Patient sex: M
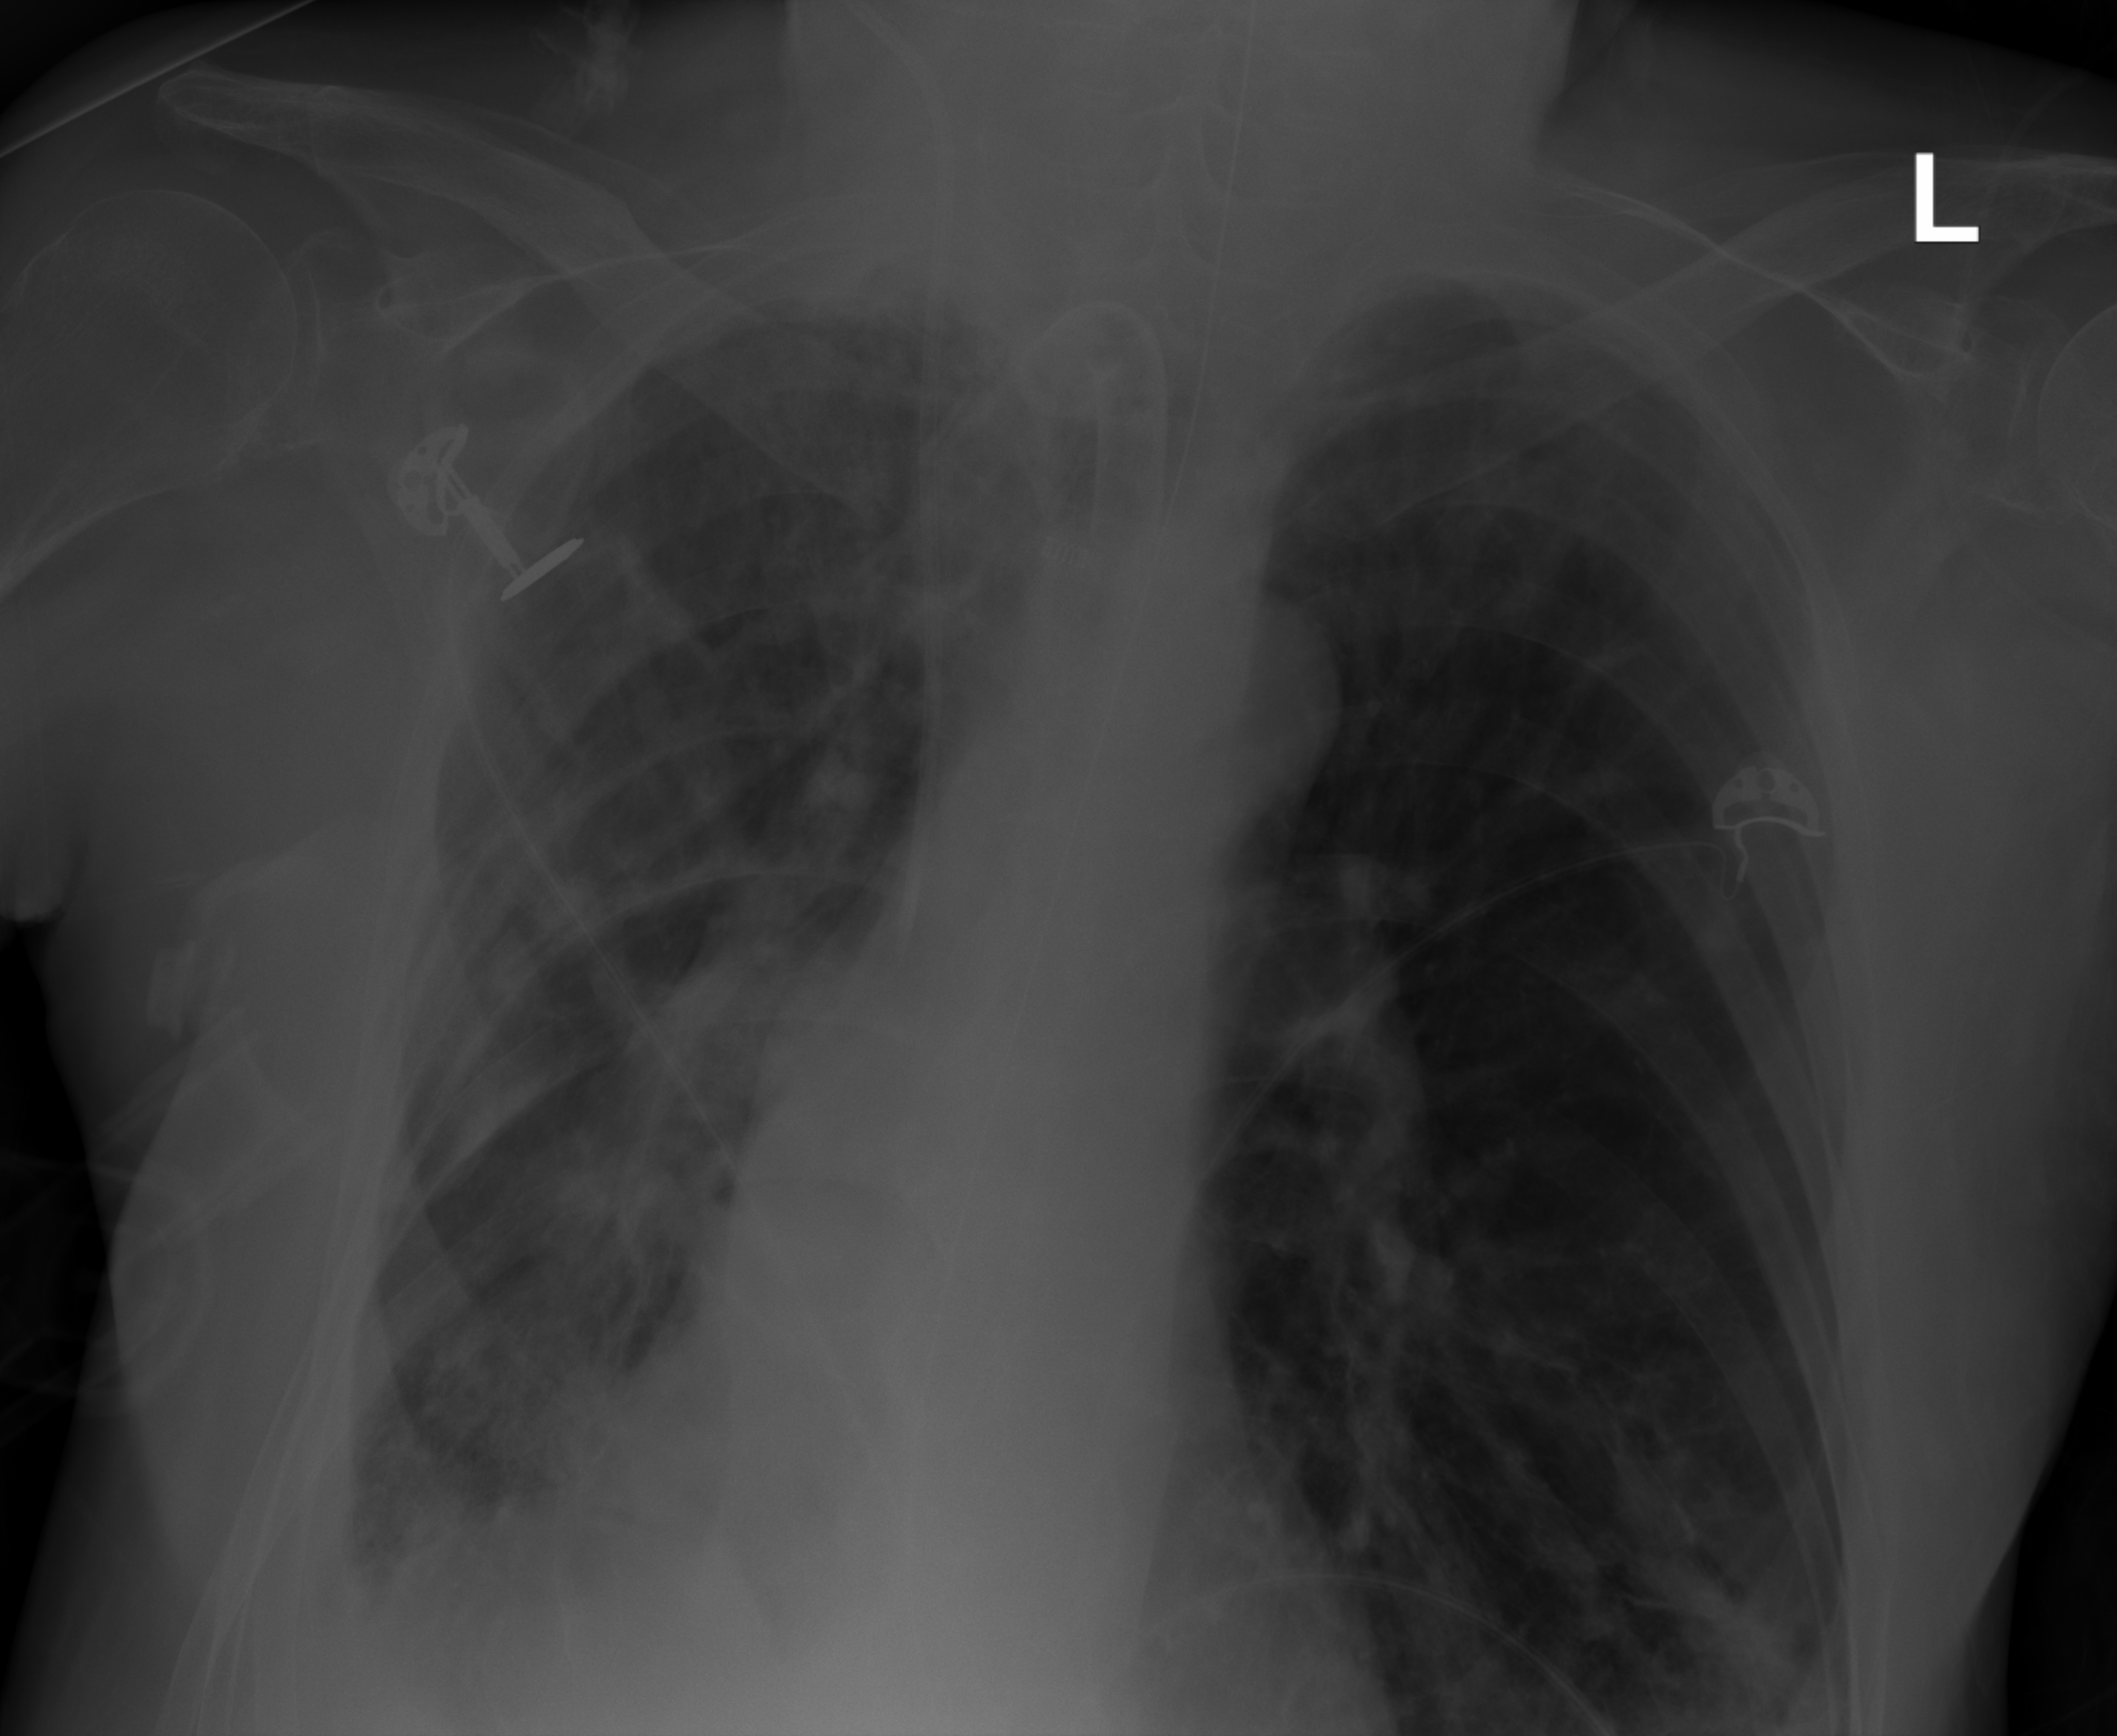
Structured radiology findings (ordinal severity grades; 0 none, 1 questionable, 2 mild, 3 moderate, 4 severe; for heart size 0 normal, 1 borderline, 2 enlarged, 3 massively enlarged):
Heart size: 2
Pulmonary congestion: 0
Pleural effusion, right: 2
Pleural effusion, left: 0
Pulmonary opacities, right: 2
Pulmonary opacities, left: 0
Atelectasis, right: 2
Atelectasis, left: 2